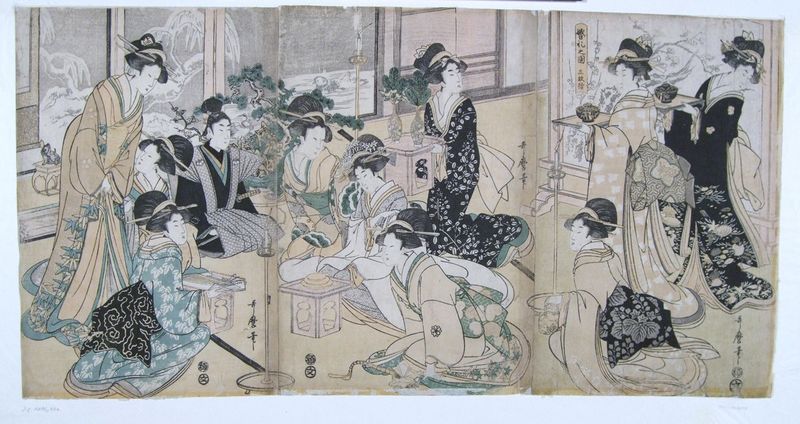
Titel: Hochzeit, ein Triptychon
Künstler: Kitagawa Utamaro
Standort: Hamburg
Institution: Museum für Kunst und Gewerbe Hamburg
Schlagwörter: frauen, gelb, grün, menschen, sitzen, frisur, laterne, schwarz, beige, pflanzen, holzschnitt, japan, braut, asien, druckgraphik, druckgrafik, zeit, farbholzschnitt, trauung, kimono, asiaten, japaner, bonsai, edo, reproduktionen, hochzeitsfeier, kanji, druckerzeugnisse, bräutigam, hochzeitskleidung, hochzeitsmahl